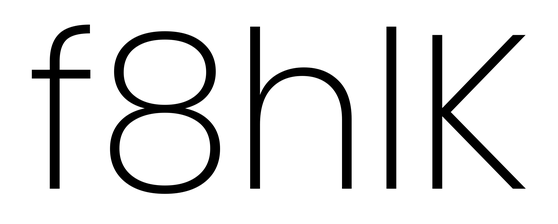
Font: Poppins-ExtraLight